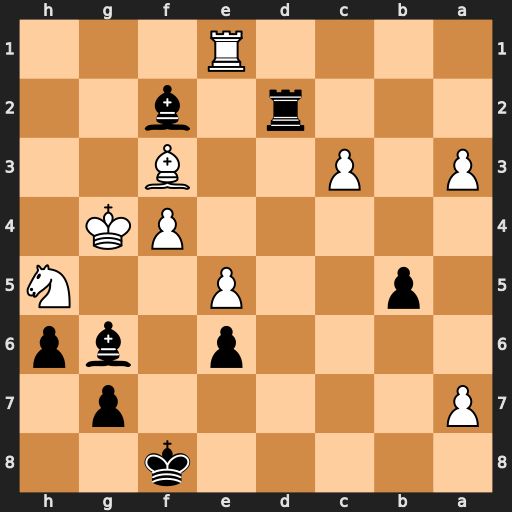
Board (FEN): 5k2/P5p1/4p1bp/1p2P2N/5PK1/P1P2B2/3r1b2/4R3
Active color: b
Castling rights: -
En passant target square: -
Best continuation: Bf5#